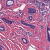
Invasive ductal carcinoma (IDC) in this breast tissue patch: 1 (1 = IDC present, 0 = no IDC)